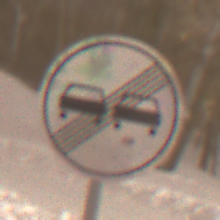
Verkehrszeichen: EndeUeberholverbot
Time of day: Night
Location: Outdoor (Urban)
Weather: Overcast
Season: Winter
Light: Artificial